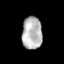
Tissue: prostate
Cell type: T cells
Senescence score: 0.2675
Nuclear area (px): 640
Mean DAPI intensity: 182.134